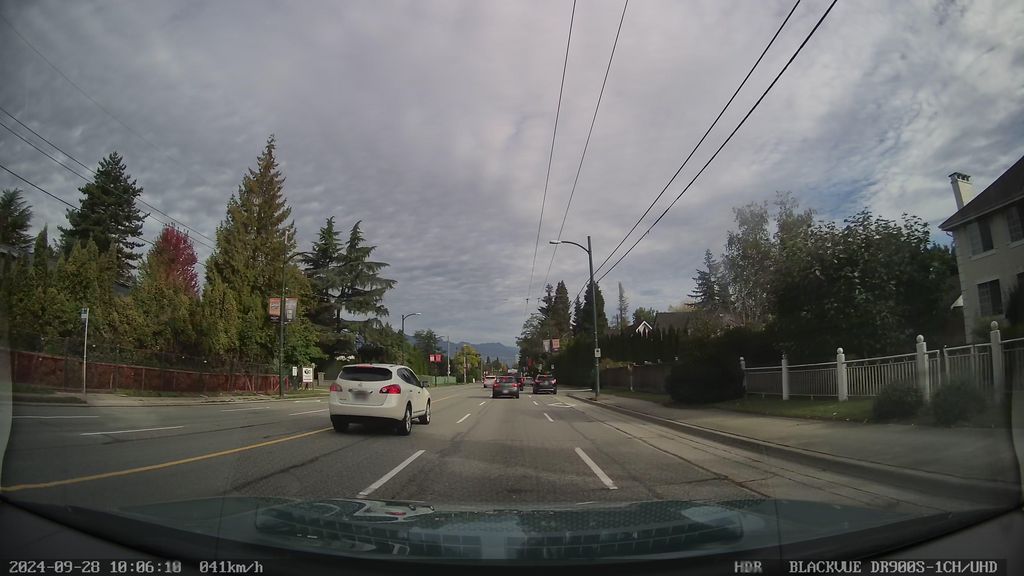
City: vancouver